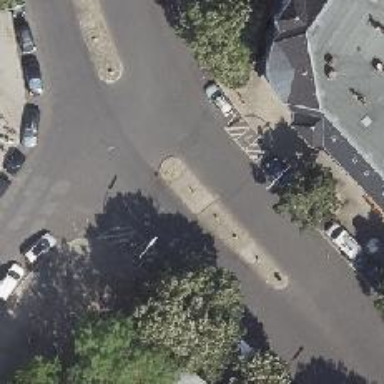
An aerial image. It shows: Footway located on traffic island.